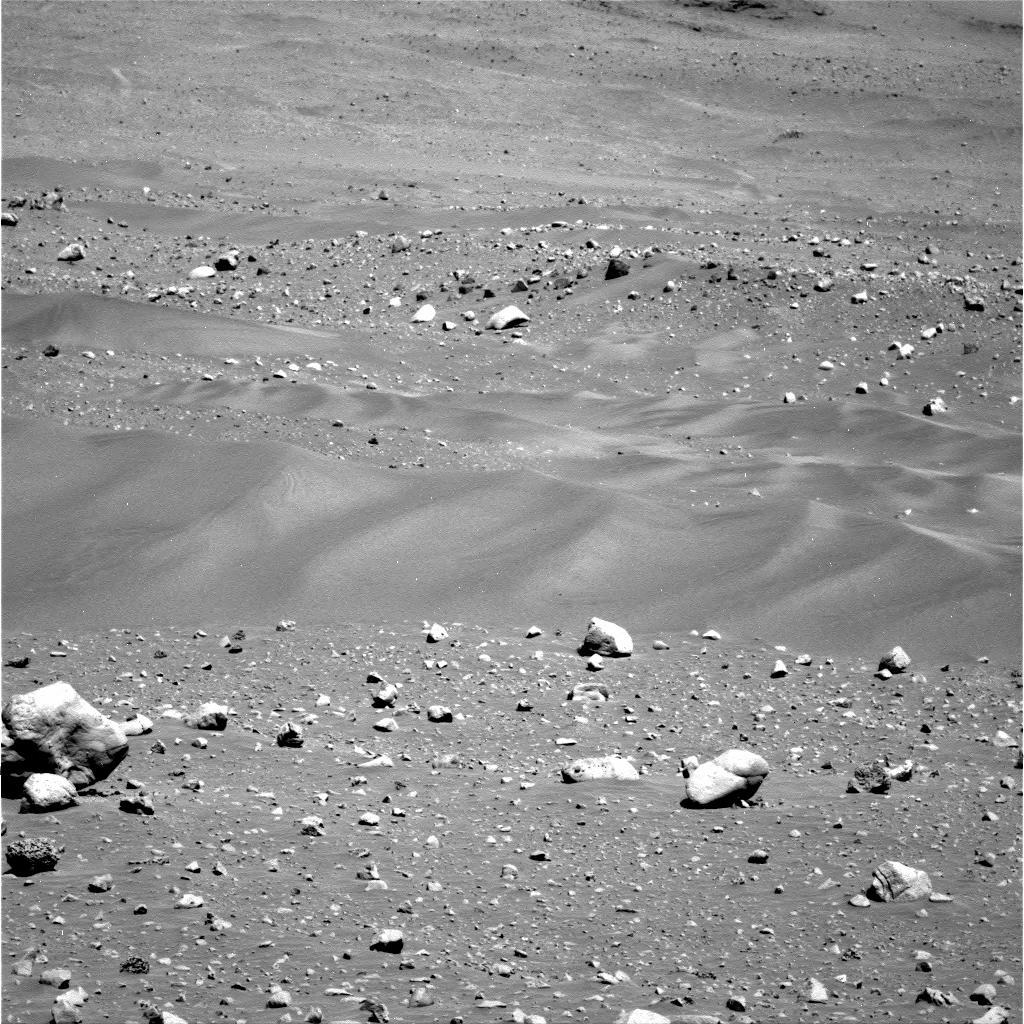
Terrain classes present: Gravel / Sand / Soil, Rock, Shadow